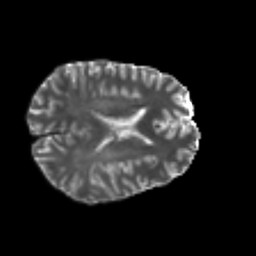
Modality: T2w
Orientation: axial
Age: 41
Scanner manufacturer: philips
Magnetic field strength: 3 T
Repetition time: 8.6 s
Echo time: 0.127 s